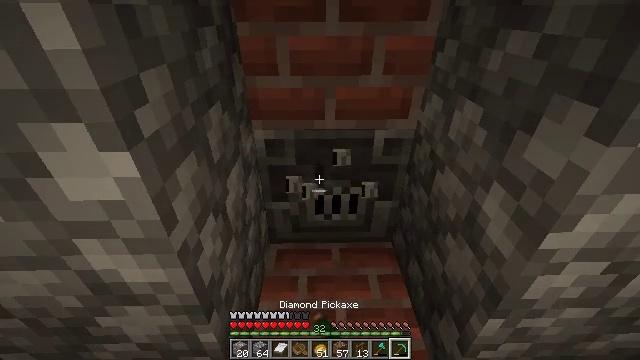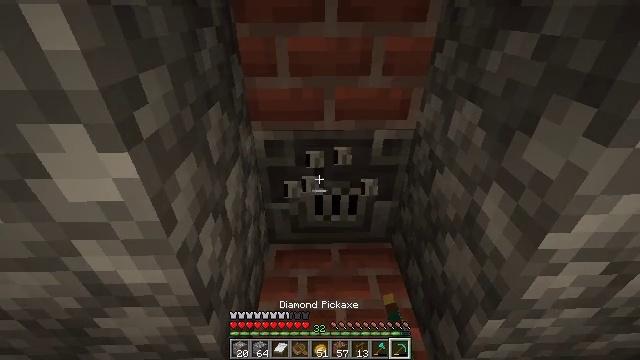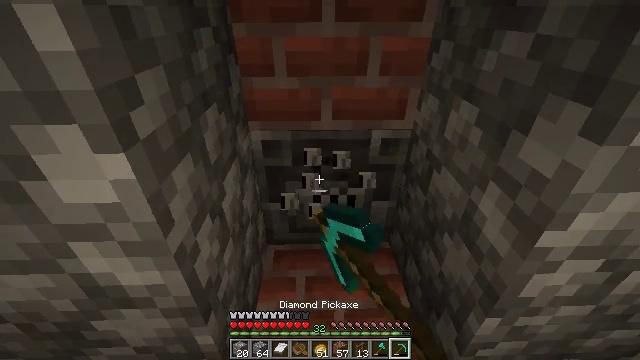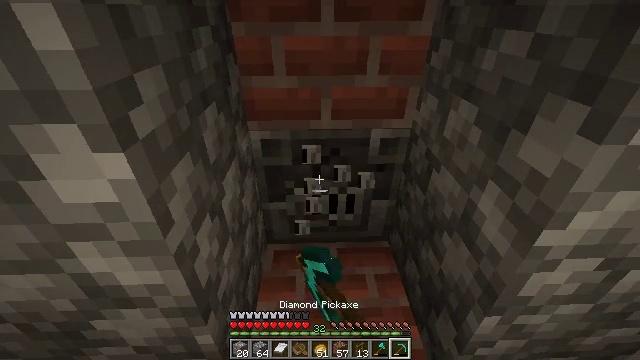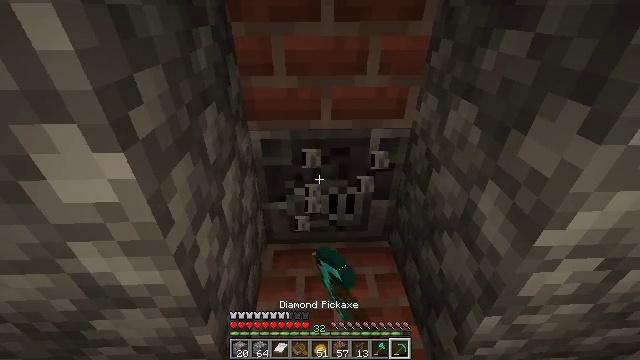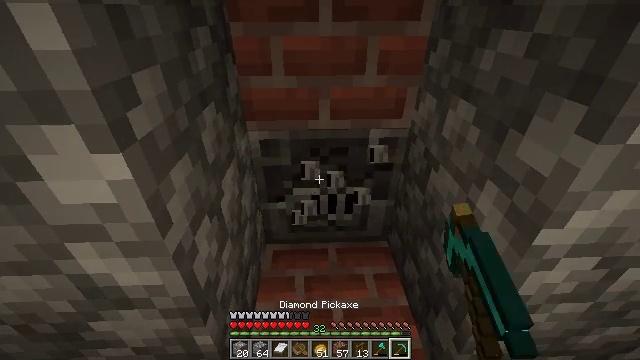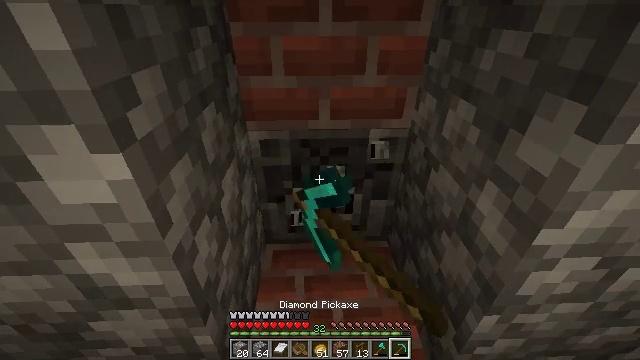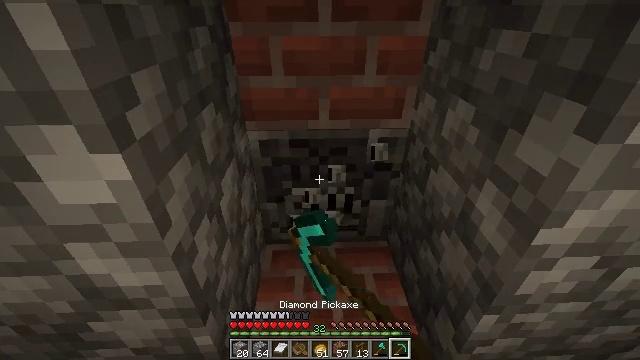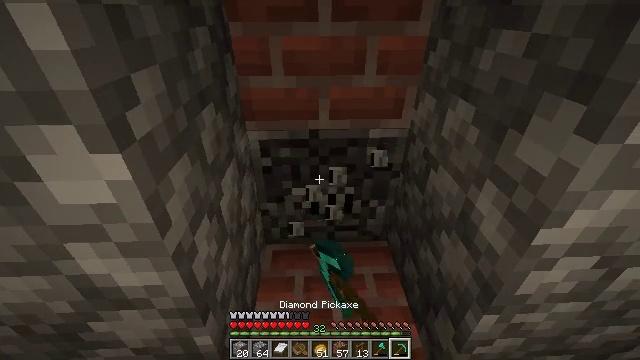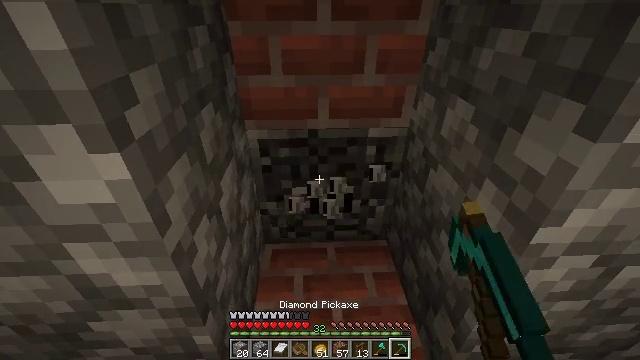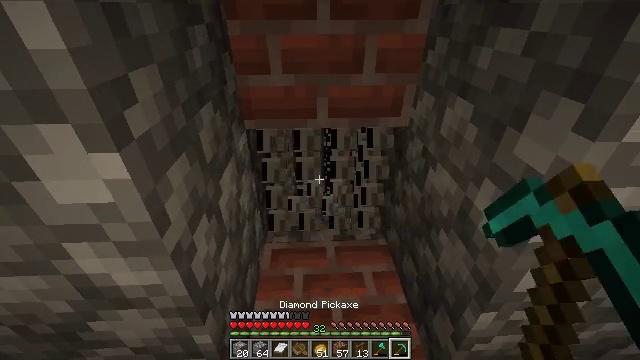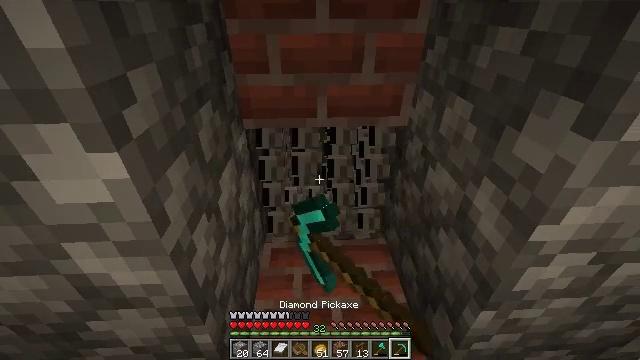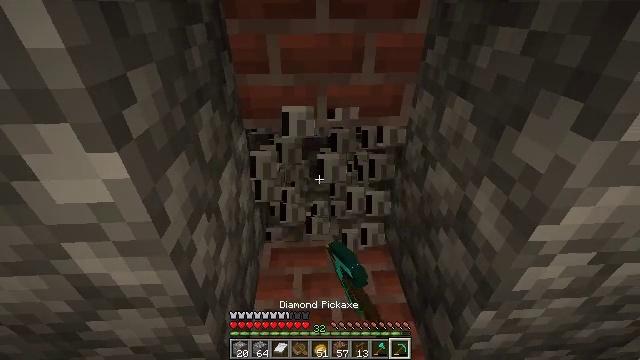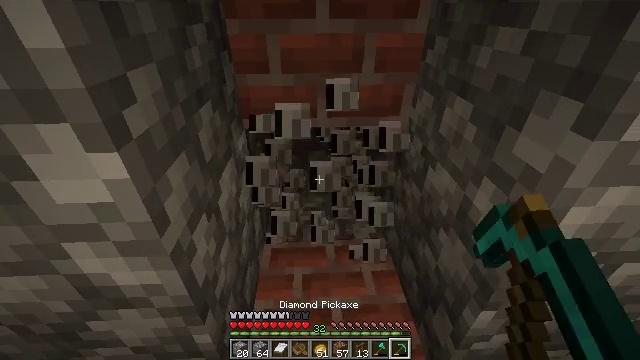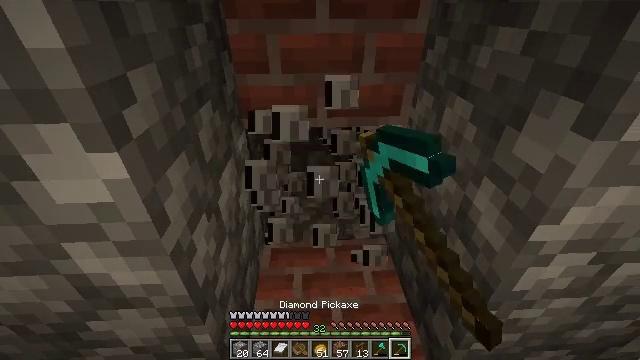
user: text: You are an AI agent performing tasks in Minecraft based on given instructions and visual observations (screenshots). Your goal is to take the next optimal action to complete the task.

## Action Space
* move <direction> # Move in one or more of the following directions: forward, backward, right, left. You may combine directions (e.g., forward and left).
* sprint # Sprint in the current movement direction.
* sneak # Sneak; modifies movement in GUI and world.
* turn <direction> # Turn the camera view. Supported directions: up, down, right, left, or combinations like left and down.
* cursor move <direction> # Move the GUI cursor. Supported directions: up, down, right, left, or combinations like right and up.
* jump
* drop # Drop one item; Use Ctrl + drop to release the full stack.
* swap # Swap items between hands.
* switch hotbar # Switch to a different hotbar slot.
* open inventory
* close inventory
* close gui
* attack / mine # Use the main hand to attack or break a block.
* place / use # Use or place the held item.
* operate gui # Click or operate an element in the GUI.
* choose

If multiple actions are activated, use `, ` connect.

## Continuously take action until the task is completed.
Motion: motion action
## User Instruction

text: Mine the blast furnace.
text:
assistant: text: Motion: attack / mine
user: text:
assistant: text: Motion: attack / mine
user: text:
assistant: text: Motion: attack / mine
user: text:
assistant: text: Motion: attack / mine
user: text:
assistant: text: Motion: attack / mine
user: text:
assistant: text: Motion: attack / mine
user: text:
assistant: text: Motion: attack / mine
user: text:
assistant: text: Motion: attack / mine
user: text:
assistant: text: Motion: attack / mine
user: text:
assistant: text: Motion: attack / mine
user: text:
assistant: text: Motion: attack / mine
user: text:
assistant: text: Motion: attack / mine
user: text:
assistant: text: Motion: attack / mine
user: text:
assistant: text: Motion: attack / mine
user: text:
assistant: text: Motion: attack / mine